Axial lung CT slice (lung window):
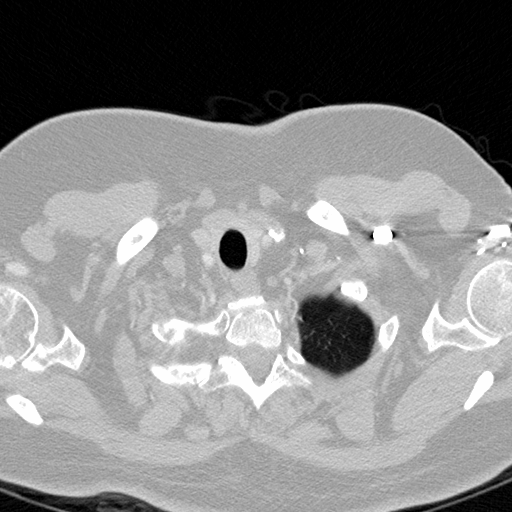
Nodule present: no